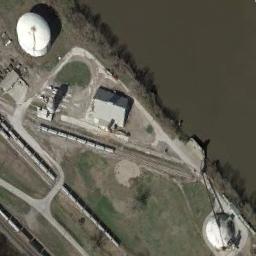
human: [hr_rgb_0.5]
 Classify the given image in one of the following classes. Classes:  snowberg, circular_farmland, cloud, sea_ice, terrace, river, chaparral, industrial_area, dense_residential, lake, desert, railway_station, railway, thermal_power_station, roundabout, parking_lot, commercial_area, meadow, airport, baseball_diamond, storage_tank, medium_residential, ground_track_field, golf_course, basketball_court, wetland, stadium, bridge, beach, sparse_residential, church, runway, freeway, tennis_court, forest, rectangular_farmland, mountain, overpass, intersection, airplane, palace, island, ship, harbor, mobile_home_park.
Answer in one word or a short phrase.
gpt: storage_tank